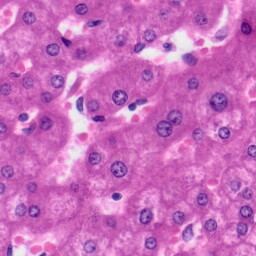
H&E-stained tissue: Liver